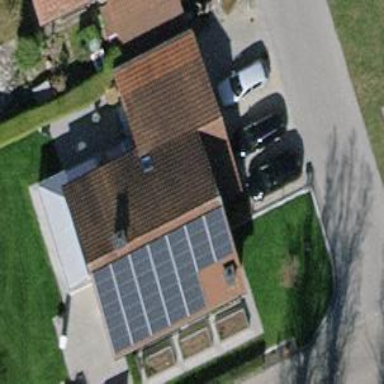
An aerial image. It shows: Solar power generator with photovoltaic panels.